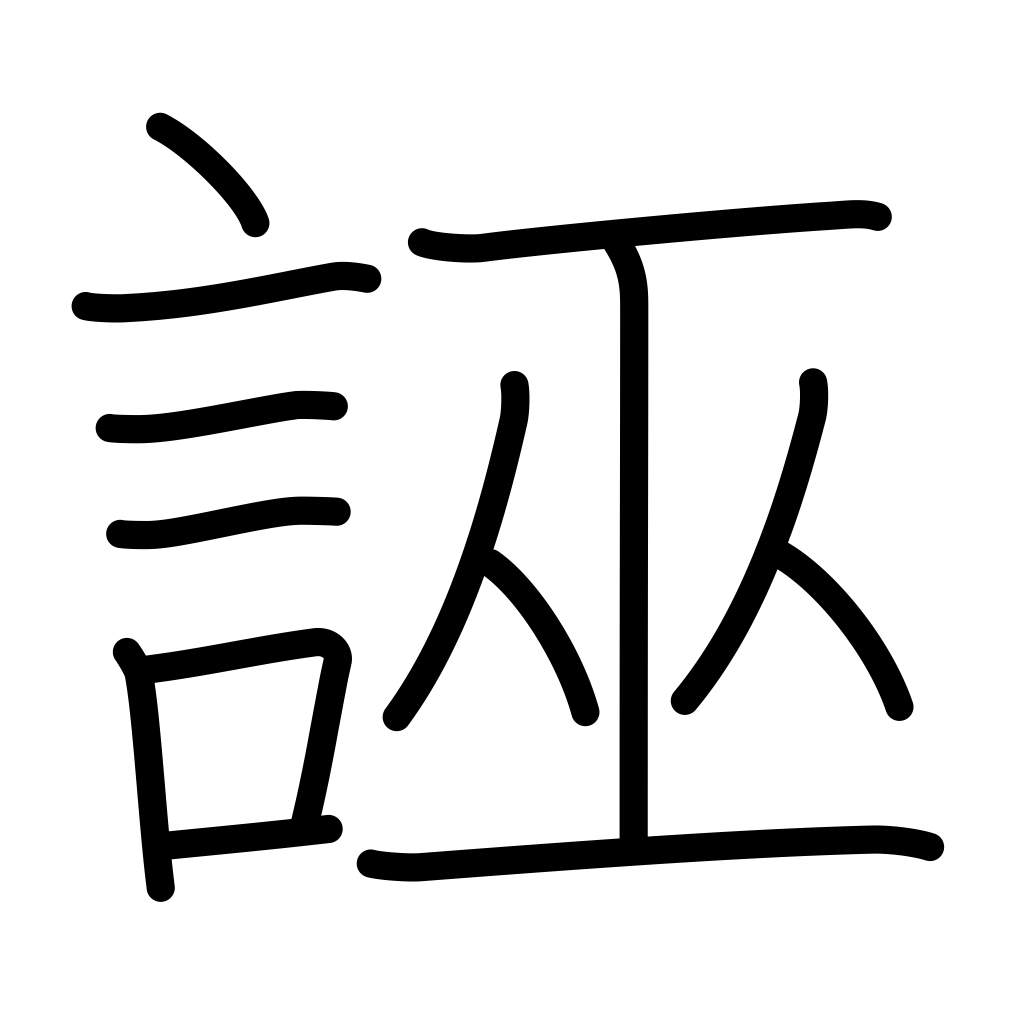
Meaning: slander